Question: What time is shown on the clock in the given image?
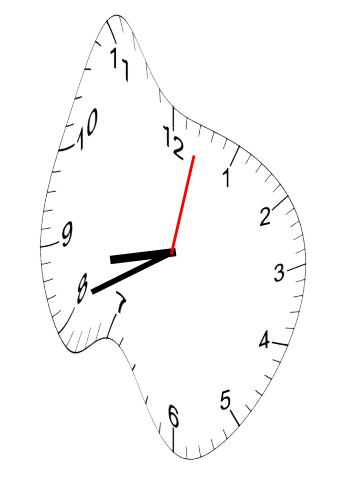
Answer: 08:41:02